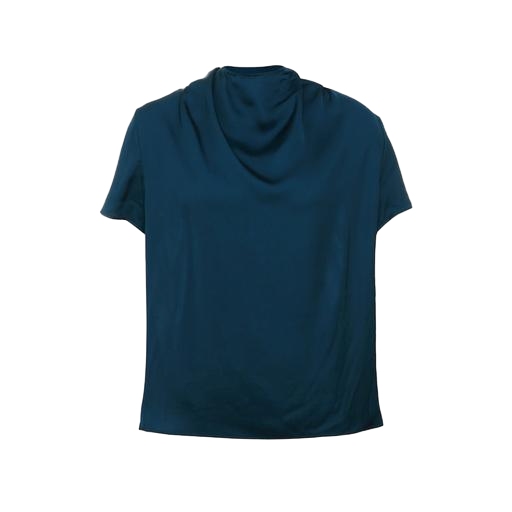
blue cowl-back top, blue open-back jersey t-shirt, blue high-neck top, white background